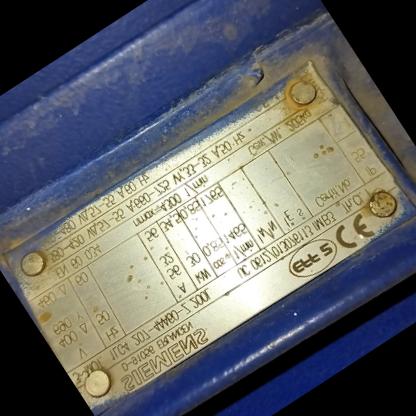
Klasa: tabliczka-znamionowa